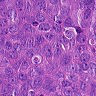
Metastatic tissue present: yes